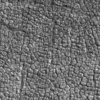
Atmospheric dust classification: not_dusty